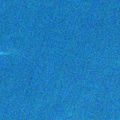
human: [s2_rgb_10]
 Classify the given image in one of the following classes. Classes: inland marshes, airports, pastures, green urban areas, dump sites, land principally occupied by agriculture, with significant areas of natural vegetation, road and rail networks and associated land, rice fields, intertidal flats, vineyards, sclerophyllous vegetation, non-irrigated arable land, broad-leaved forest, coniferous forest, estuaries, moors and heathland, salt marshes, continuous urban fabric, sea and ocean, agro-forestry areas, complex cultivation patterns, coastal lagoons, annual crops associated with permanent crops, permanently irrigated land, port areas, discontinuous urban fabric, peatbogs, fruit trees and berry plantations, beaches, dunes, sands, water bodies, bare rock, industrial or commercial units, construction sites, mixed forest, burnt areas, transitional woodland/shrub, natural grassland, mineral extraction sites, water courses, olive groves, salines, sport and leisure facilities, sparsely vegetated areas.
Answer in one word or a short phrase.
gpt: sea and ocean